Question: So the colors are not showing up on the individual nodes in the treemap until I move the slider. I was hoping maybe someone else has ran into this problem before.

Here is the JS behind it. The css file is pretty slim if you want me to post that too.
'''
$(function () {
// Load templates
$('.template').each(function () {
var me = $(this);
var src = me.attr('src');
var data = $.get(src, function (template) {
me.html(template);
});
});
var slider = $('#sliderControl').slider({
formatter: function (value) {
return "Show errors over " + value.toFixed(0) + "% in red";
}
});
var width = 0,
height = 0;
function calcDim() {
var container = $('#graph');
width = container.width();
height = width * 0.5;
container.height(height);
};
calcDim();
var canvas = d3.select('#graph');
var scaleArr = buildColorScaleDomain();
var color = d3.scale.linear().domain(scaleArr).range(['#62A35D', '#D4FFD5', '#FEC5C7', '#D36461']).clamp(true);
var sizes = d3.scale.linear().domain([0, 10000]).range([1, 1000]).clamp(true);
// Use sig to scale from 0+ to decrease/increase the fidelity (higher) or speed (lower) of the graph
var sig = 5;
var resolution = Math.pow(10, sig);
var params = 'map?';
//if (provider.length > 0)
// params += 'provider=' + provider + '&';
//if (version.length > 0)
// params += 'version=' + version + '&';
//if (type.length > 0)
// params += 'type=' + type + '&';
//if (dateBeg.length > 0)
// params += 'dateBeg=' + dateBeg + '&';
//if (dateEnd.length > 0)
// params += 'dateEnd=' + dateEnd + '&';
//Envision.Init();
var _url = '/api/report/' + params;
var urlParts = document.location.href.split("/");
_url = "/" + urlParts[3] + _url;
d3.json(_url, function (data) {
var treemap = d3.layout.treemap().size([100 * resolution, 100 * resolution]).value(getSelectedPerformanceValue()).sort(function (a, b) {
return a.total - b.total;
}).sticky(true);
var node = canvas.data([{
children: data
}]).selectAll('.node').data(treemap).enter().append('div').attr('class', 'node').style('background', function (d) {
return color(1 - d.quality_of_messages_received);
}).call(position).attr('title', function (d) {
return d.provider_desc;
}).attr('data-content', function (d) {
return "" + d.sending_facility + "<br>AA: " + d.AA_count + "<br>AE: " + d.AE_count + "<br>AR: " + d.AR_count + "<br>Total: " + d.total + "<br>Quality: " + ((d.quality_of_messages_received) * 100).toFixed(2) + "%<br>Errors: " + ((1 - d.quality_of_messages_received) * 100).toFixed(2) + "%<br>Grade: " + calcGrade(d);
}).html(function (d) {
return d.sending_facility;
});
slider.on('slide', function (ev) {
var me = $(this);
var scaleArr = buildColorScaleDomain();
color.domain(scaleArr);
canvas.selectAll('.node').style('background', function (d) {
return color(1 - d.quality_of_messages_received);
});
});
$(".node").popover({
html: true,
trigger: 'hover',
placement: 'auto right',
container: 'body'
});
$('#dataSelect').on('change', function (e) {
node.data(treemap.value(getSelectedPerformanceValue()).nodes).call(position);
});
$(window).on('resize', function (e) {
calcDim();
});
ko.applyBindings(new function () {
var self = this;
this.data = data;
this.getDataRows = function () {
return self.data;
};
this.getProviderName = function (data) {
return data.provider_desc;
};
this.getProviderVolume = function (data) {
return data.total;
};
this.getProviderErrors = function (data) {
return "" + ((1 - data.quality_of_messages_received) * 100).toFixed(0) + "%";
};
this.getProviderGrade = function (data) {
return calcGrade(data);
};
});
});
function position() {
this.style('left', function (d) {
if (d.children) return;
return (d.x / resolution) + '%';
}).style('top', function (d) {
if (d.children) return;
return (d.y / resolution) + '%';
}).style('width', function (d) {
if (d.children) return;
return (d.dx / resolution) + '%';
}).style('height', function (d) {
if (d.children) return;
return (d.dy / resolution) + '%';
}).style('font-size', function (d) {
if (d.children) return;
return (Math.min(d.dx, d.dy) / resolution) + "%";
});
}
function getSelectedPerformanceValue() {
var fn = function (value) {
return function (d) {
return d[value];
}
};
var me = $('#dataSelect :selected');
var val = me.val().toLowerCase().trim();
switch (val) {
case "total":
fn = fn('total');
break;
case "aa":
fn = fn('AA_count');
break;
case "ae":
fn = fn('AE_count');
break;
case "ar":
fn = fn('AR_count');
break;
case "quality":
fn = function (d) {
return d.quality_of_messages_received;
};
break;
case "errors":
fn = function (d) {
return 1 - d.quality_of_messages_received;
};
break;
default:
fn = fn('total');
break;
}
return fn;
}
function buildColorScaleDomain() {
var slideValue = slider.data('slider').getValue();
var outerLimits = 10;
var bottom = 0.001;
var a0 = Math.max(slideValue - (outerLimits * 2), 0); // greener
var a1 = Math.max(slideValue - outerLimits, bottom);
var a2 = Math.max(slideValue, bottom * 2); // redder
var arr = [a0 / 100, a1 / 100, a1 / 100, a2 / 100];
return arr;
}
function calcGrade(data) {
var quality = Math.floor(data.quality_of_messages_received * 10).toFixed(0);
switch (quality) {
case '10':
case '9':
return "A";
case '8':
return "B";
case '7':
return "C";
case '6':
return "D";
default:
return "F";
};
}
'''
})
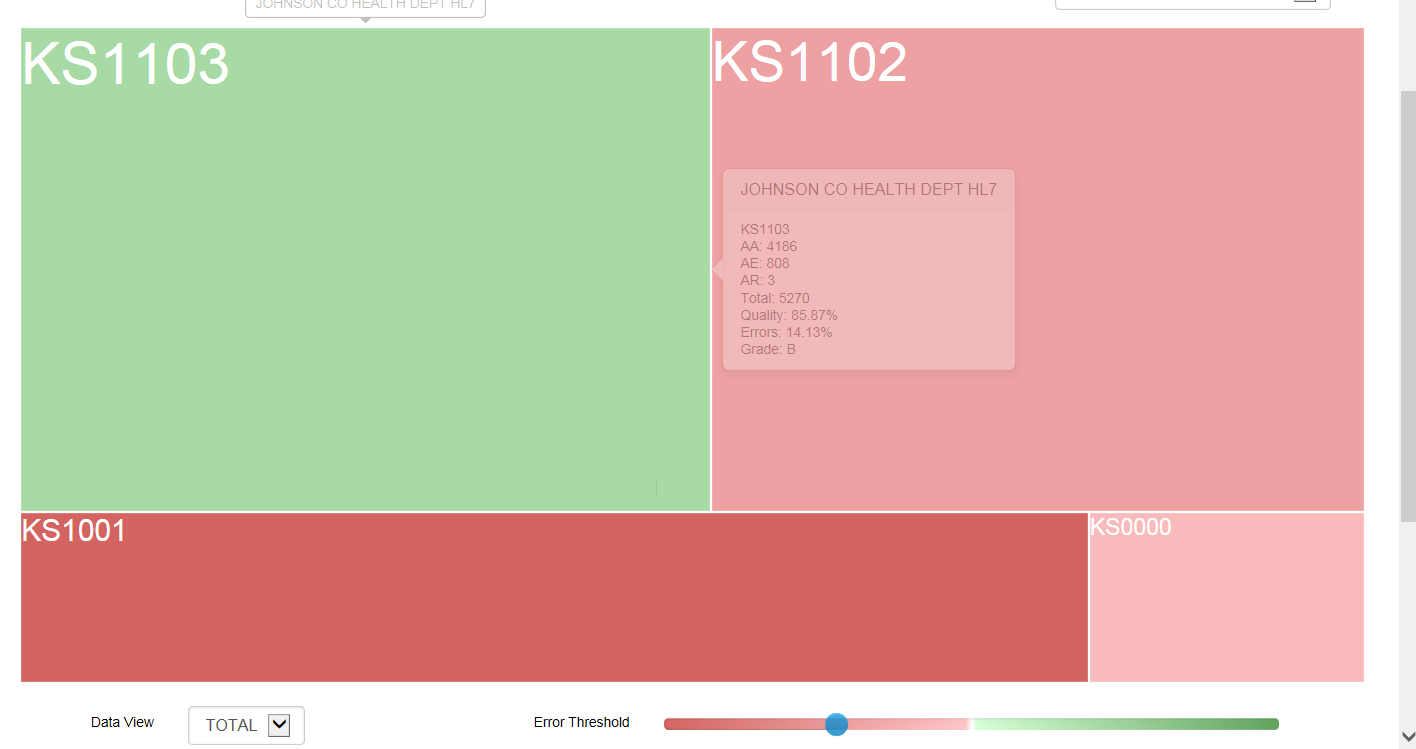
Answer: '''
function buildColorScaleDomain() {
var slideValue = slider.data('slider').getValue();
//The value was NaN, had to initialize it
if (!slideValue)
slideValue = .05;
var outerLimits = 10;
var bottom = 0.001;
var a0 = Math.max(slideValue - (outerLimits * 2), 0); // greener
var a1 = Math.max(slideValue - outerLimits, bottom);
var a2 = Math.max(slideValue, bottom * 2); // redder
var arr = [a0 / 100, a1 / 100, a1 / 100, a2 / 100];
return arr;
}
'''